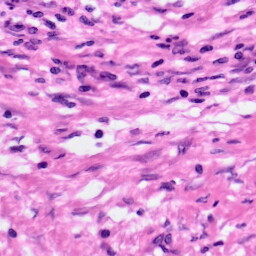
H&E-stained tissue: Pancreatic